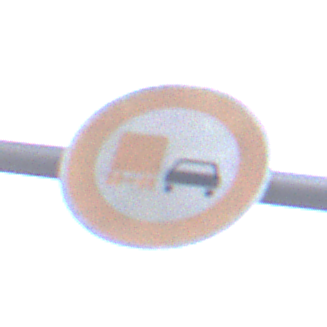
Verkehrszeichen: UeberholverbotKraftfahrzeuge
Umgebung: Outdoor, Urban
Tageszeit: SunriseSunset
Wetter: PartlyCloudy
Licht: Natural
Jahreszeit: NotSpecified
Kontrast: LowContrast